Question: How to hide the below folders from the package explorer view? Image below
1. "target" and all its sub folders
2. other empty directories like "src"

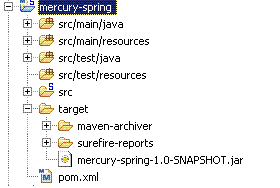
Answer: For Java, you need to <URL>.
It can be present for other plugins as well, like this <URL>:

This illustrates how to specify a name/regex for all the directories you don't want to see (exclude) in the package explorer.